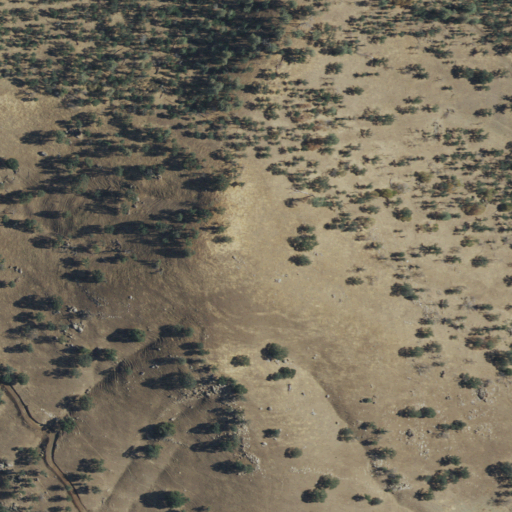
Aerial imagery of mountain in California named Doney Hill containing grassland and shrub